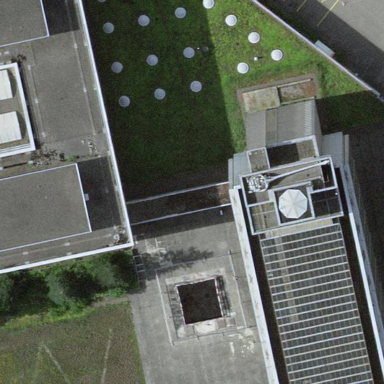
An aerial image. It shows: Building with flat roof.